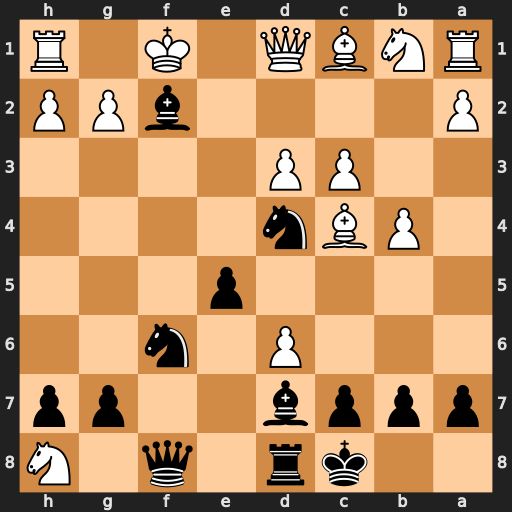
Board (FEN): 2kr1q1N/pppb2pp/3P1n2/4p3/1PBn4/2PP4/P4bPP/RNBQ1K1R
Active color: b
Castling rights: -
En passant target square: -
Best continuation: Bg4 Qd2 Ne4 dxe4 Be3+ Nf7 Bxd2